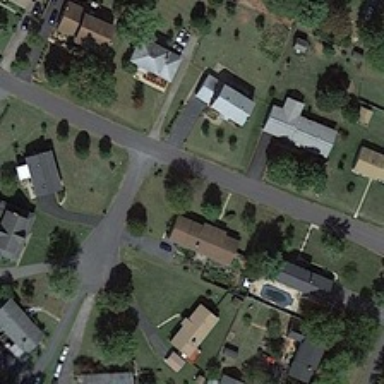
Many buildings and many green trees are in a medium residential area .